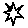
Label: star